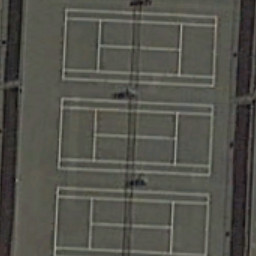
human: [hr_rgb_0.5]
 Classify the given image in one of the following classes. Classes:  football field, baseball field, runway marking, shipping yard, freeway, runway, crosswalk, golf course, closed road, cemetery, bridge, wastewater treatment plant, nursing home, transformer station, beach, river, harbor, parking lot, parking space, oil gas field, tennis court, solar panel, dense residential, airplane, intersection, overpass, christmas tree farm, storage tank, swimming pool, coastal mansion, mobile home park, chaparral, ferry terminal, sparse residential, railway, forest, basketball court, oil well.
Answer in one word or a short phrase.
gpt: tennis court